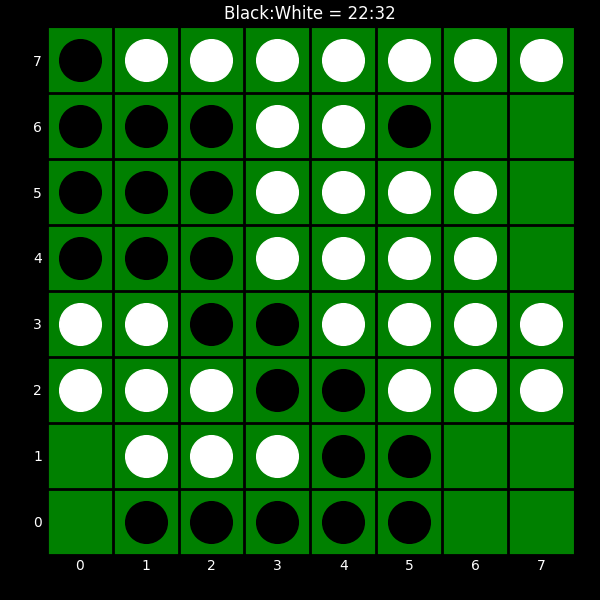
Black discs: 22
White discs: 32